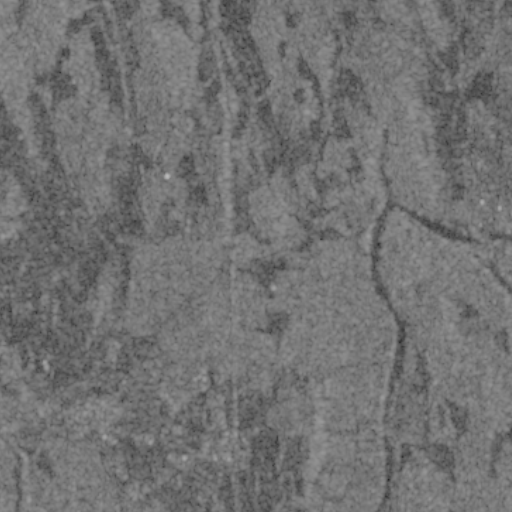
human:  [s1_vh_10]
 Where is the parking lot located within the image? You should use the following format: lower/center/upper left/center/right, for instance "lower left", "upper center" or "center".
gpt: The parking lot is located in the center right of the image.
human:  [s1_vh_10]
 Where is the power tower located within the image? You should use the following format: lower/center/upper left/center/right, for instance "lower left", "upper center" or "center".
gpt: The power tower is located in the left of the image.
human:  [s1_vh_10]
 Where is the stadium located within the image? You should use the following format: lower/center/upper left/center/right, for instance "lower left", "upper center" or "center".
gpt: The stadium is located in the lower left of the image.
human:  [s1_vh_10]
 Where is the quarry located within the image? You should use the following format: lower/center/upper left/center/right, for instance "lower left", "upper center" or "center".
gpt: There is no quarry in the image.

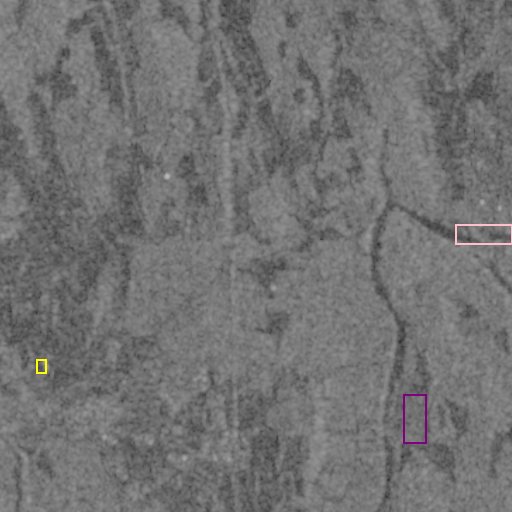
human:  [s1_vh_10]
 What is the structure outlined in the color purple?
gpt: The structure outlined in purple is a crop field.
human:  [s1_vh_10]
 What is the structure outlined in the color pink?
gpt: The structure outlined in pink is a park.
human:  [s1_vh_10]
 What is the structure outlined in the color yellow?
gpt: The structure outlined in yellow is a stadium.
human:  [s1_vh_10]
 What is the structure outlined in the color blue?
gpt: There is no blue outline.